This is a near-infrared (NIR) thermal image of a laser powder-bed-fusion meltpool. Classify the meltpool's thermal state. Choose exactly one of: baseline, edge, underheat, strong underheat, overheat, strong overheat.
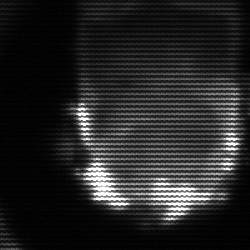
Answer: baseline